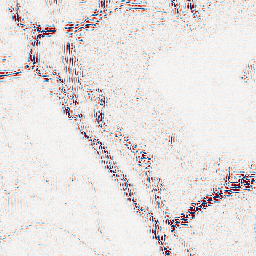
Category: wavelet
Decomposition family: wavelet_reverse_biorthogonal
Decomposition parameters: wavelet: rbio4.4
level: 2
Upsampling method: bicubic
Upsampling parameters: scale: 4
Upsampling scale: 4